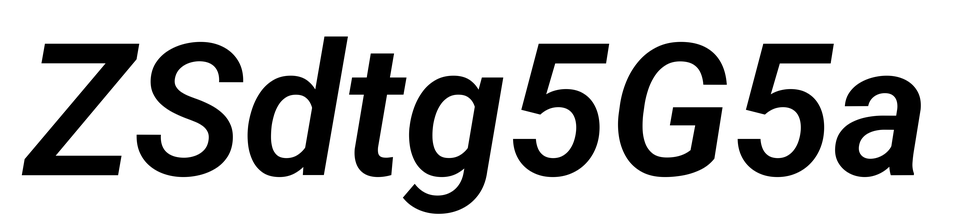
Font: Roboto-Italic_SemiBold_Italic